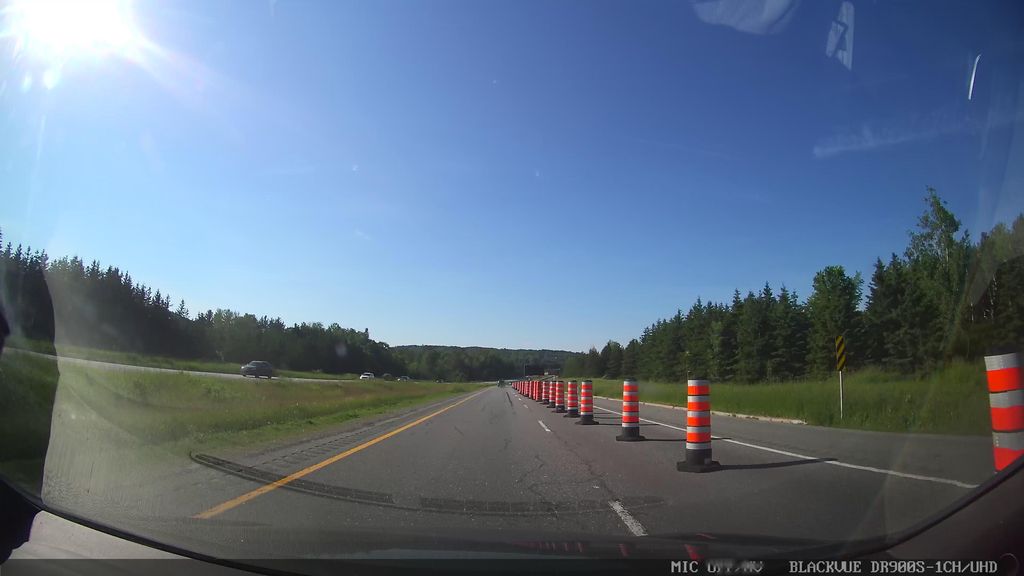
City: ottawa-gatineau